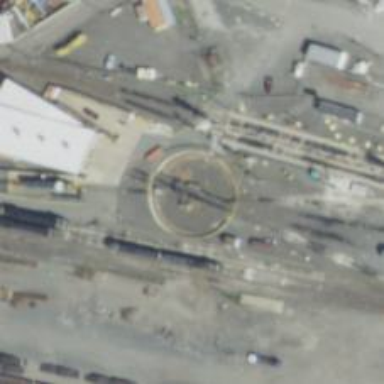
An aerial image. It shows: Railway turntable.